Question: The page that I'm working with has a couple tabs and the content of each tab is loaded in via ajax by requesting a partial view from the controller. The problem is that the partial view uses knockoutjs, so it is bound to a view model. In this particular scenario, the page is loaded up in its entirety first time through, so all of the bindings work fine. When you switch tabs, it requests a partial view and replaces the tab content area with the new page. When you switch back to the first tab, it'll successfully loads the partial, except it would appear that all of the knockout bindings have been lost so there is a lot of missing data.
I can't place the viewmodel declaration and model bind in the partial because jquery hasn't been loaded by that point. Or so it would seem ($ is not defined).
The view model is declared and bound on the main page that calls the partial view(s), not the partial view itself, so I thought the model would still be available and bind successfully, but it does not. I know I'm doing this wrong, and partial view are super wonky when it comes to javscript so I'm hoping to steal a bit of insight from you guys.
Here's the basic setup:

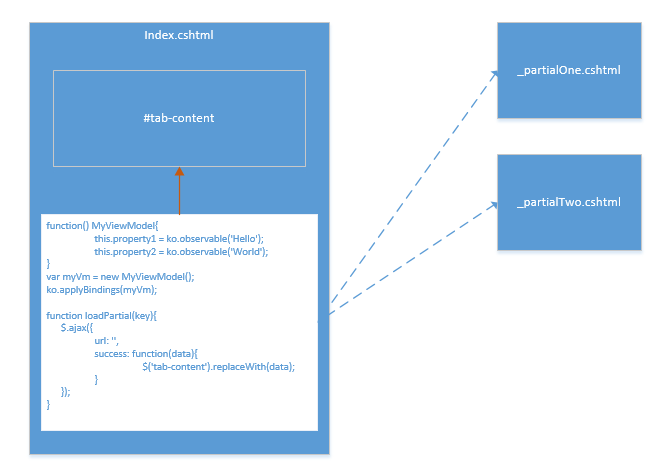
Answer: If you are able to bind to specific non-overlapping areas of the page, then you could choose to call 'ko.applyBindings(someViewModel, someDomElement)' like in this answer: <URL>
However, if you have an overall view model bound to the page and then "islands" of content that are loaded via a partial that you want to bind later, then one option would be to go for something like this: <URL>'.
The binding might look like:
'''
ko.bindingHandlers.stopBinding = {
init: function() {
return { controlsDescendantBindings: true };
}
};
'''
and you would use it like:
'''
<div id="outerContainer" data-bind="stopBinding: true">
<div id="innerContainer">
...load your partial here
</div>
</div>
'''
Then, 'ko.applyBindings(someViewModel, document.getElementById("innerContainer"));'